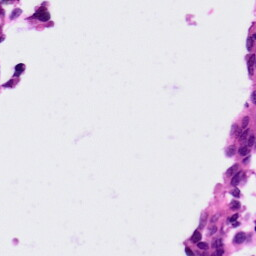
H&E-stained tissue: Ovarian